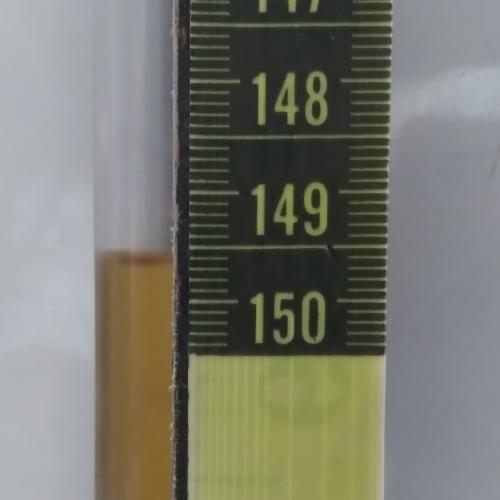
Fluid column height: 149.6 cm